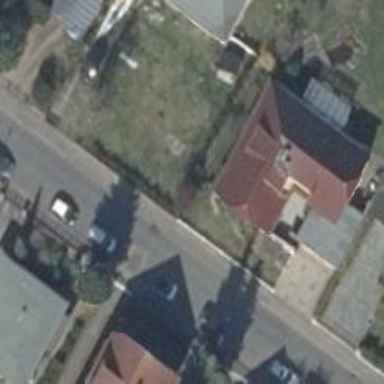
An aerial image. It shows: Detached building with half-hipped roof shape.